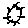
Label: sun